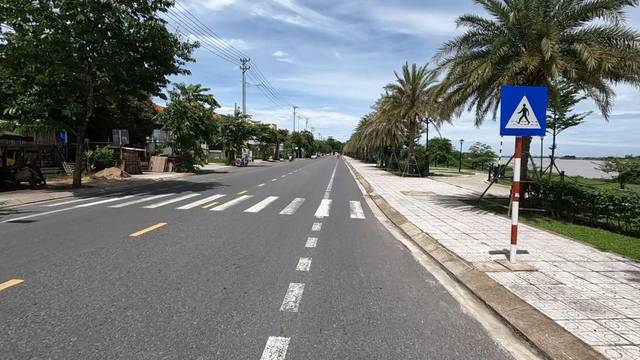
Region: Vietnam
Coordinates: 15.879, 108.307